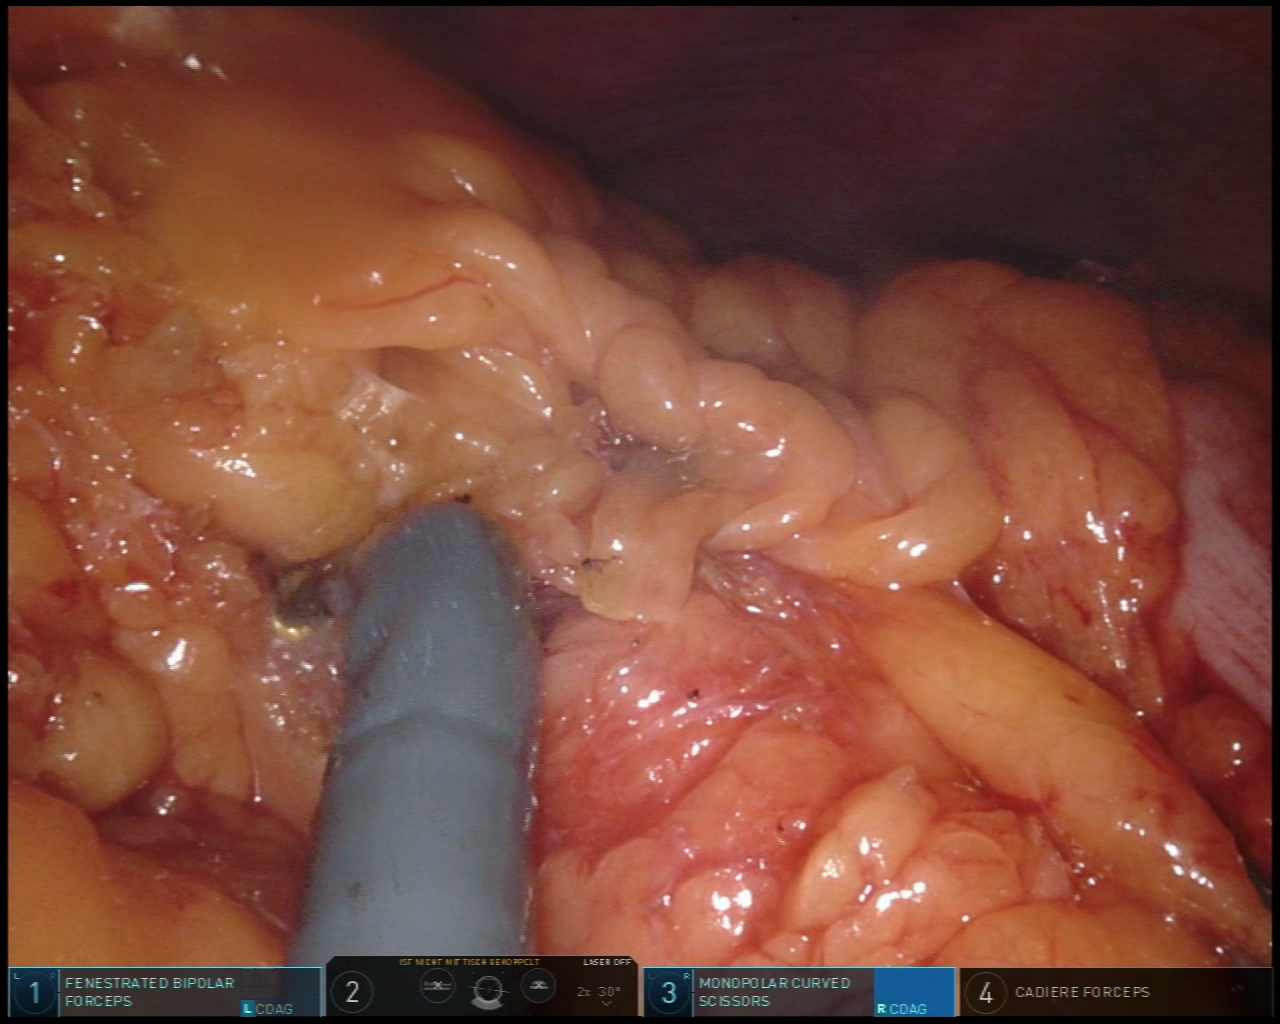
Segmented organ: abdominal_wall
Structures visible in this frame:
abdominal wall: yes
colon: yes
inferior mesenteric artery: no
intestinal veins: no
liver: no
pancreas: no
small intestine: no
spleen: no
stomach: no
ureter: no
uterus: no
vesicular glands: no